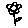
Label: flower